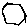
Label: hexagon